Question: Create a WP8.1 app.
On my device/emulator my app is using the default icon (as shown below).

How do I replace that icon with my own please?
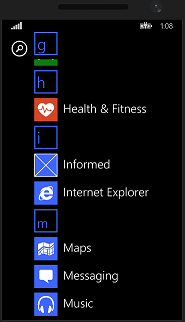
Answer: Right click on your project -> Properties -> Package Manifest -> Visual Assets(tab). Here you can change the logo.
Read more here: <URL>
You can download the Visual Assets Templates from <URL>. You can use these as a starting point to create your own.